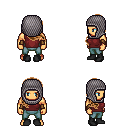
a pixel art fantasy rpg character, male body template, human, tanned skin, maroon sleeveless shirt, teal pants, brown right-swept hairstyle, chain hood, cloth bracers, black shoes, four views (front, back, left, right), 2x2 character sprite sheet, small pixel art, hard edges, no anti-aliasing